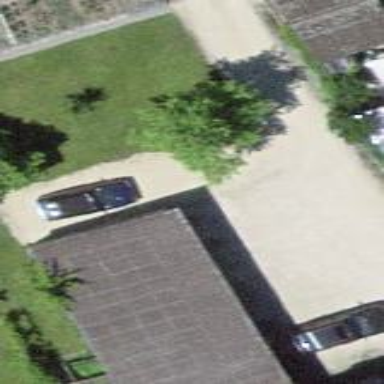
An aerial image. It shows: Garage.